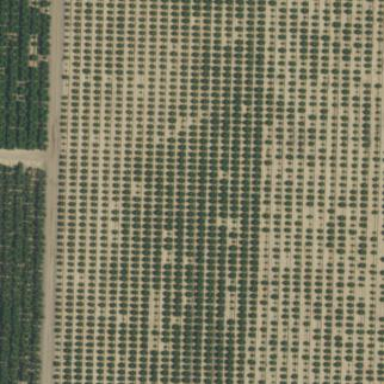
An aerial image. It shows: Orchard filled with nectarine trees.